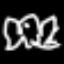
Label: frog